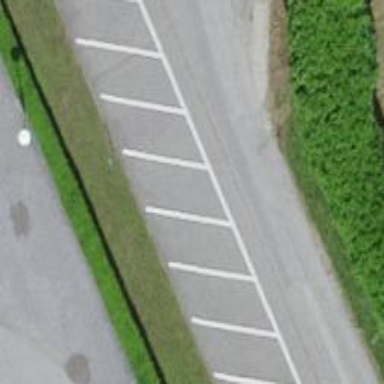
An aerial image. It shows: Parking lane area.